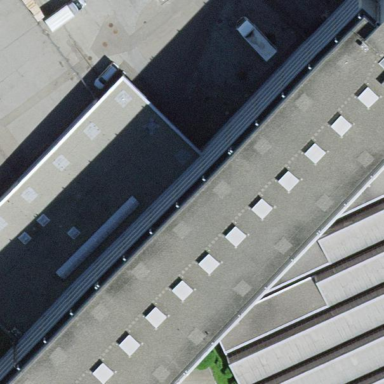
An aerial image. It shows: Industrial building.